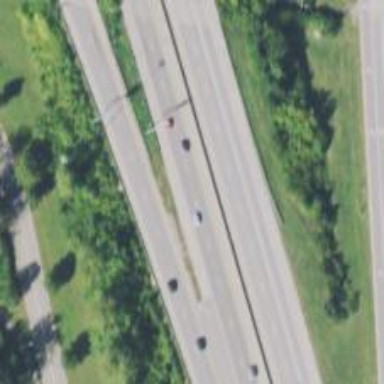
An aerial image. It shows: Motorway with embankment.